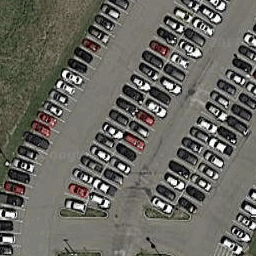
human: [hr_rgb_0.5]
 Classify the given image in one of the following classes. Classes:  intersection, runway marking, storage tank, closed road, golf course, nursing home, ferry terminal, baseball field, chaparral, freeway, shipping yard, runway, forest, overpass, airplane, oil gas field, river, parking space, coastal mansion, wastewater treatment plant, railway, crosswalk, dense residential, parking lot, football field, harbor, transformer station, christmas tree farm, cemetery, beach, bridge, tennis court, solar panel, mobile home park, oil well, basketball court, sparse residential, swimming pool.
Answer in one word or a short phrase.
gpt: parking lot